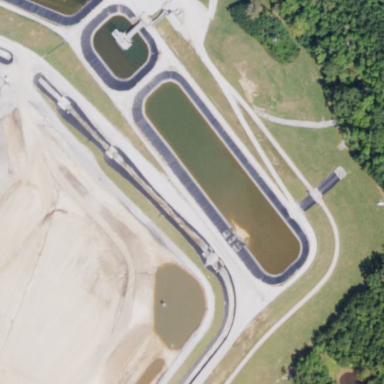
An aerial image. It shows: Body of wastewater.